Interaction volume radius: 5 \u00c5
Interaction volume height: 15 \u00c5
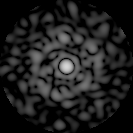
Disorder parameter: 0.8022